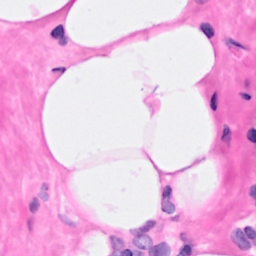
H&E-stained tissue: Breast